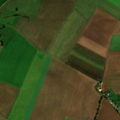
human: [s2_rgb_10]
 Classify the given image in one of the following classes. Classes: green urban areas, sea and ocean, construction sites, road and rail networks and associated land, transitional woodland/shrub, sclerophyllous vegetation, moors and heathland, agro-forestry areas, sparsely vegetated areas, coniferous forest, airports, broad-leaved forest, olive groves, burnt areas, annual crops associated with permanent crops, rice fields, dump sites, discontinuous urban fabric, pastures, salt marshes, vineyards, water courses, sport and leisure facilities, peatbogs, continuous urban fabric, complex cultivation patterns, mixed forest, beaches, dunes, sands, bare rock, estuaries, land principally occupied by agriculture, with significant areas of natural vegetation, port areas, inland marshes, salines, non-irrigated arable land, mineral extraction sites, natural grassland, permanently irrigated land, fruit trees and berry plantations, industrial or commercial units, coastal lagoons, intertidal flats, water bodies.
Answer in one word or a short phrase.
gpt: non-irrigated arable land, pastures